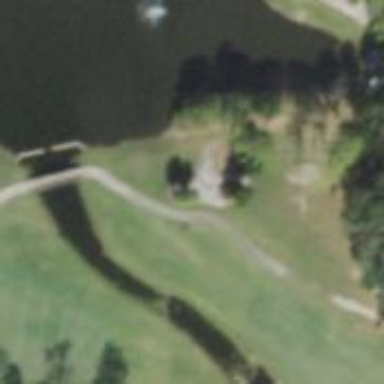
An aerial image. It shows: Service road used as golf cart path.